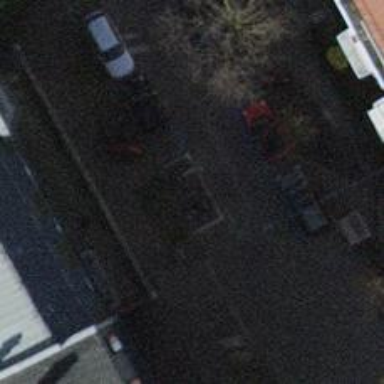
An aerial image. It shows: Bicycle parking facility.